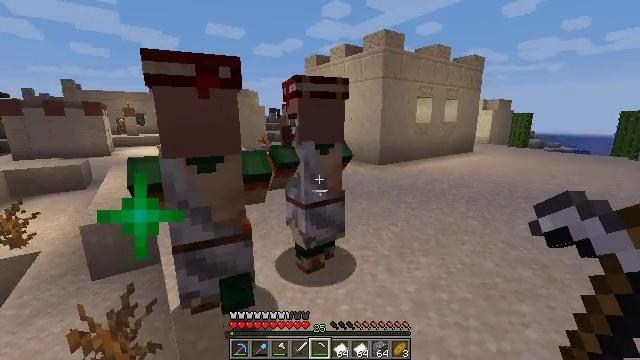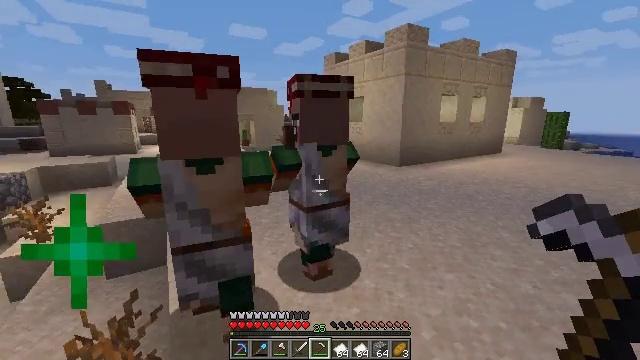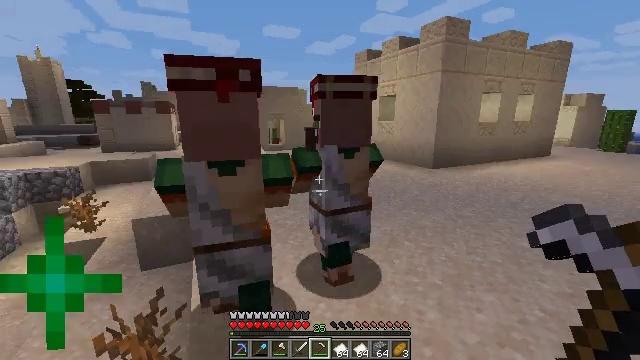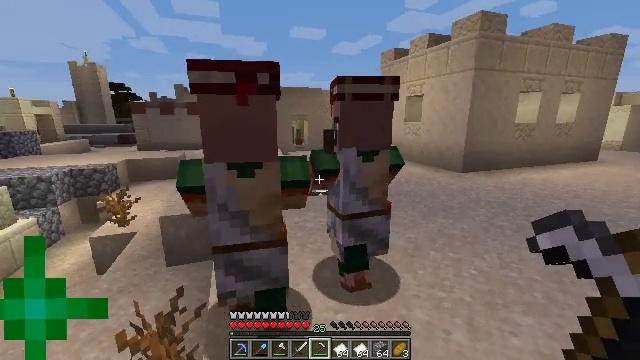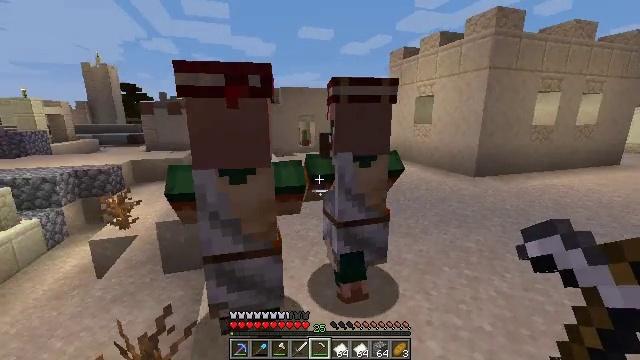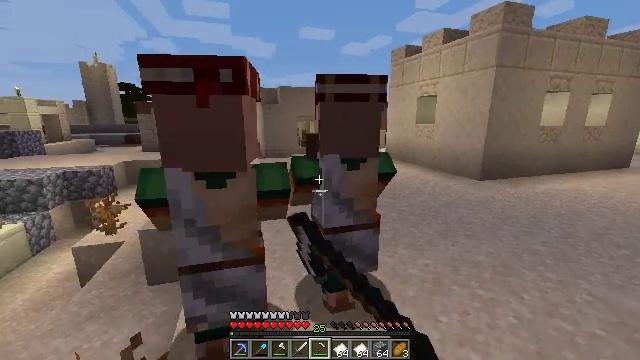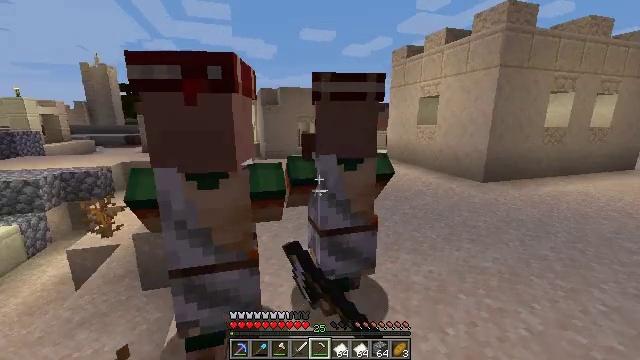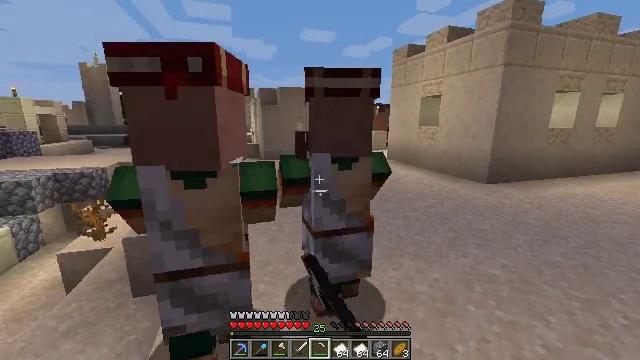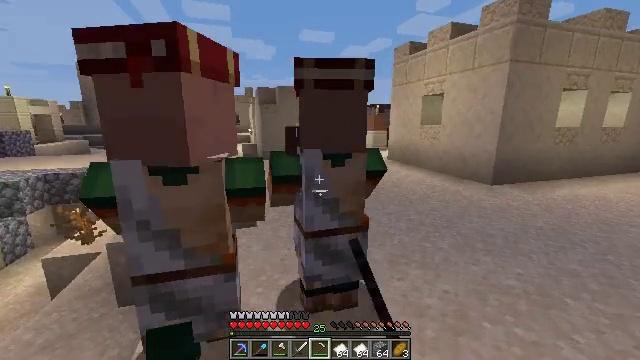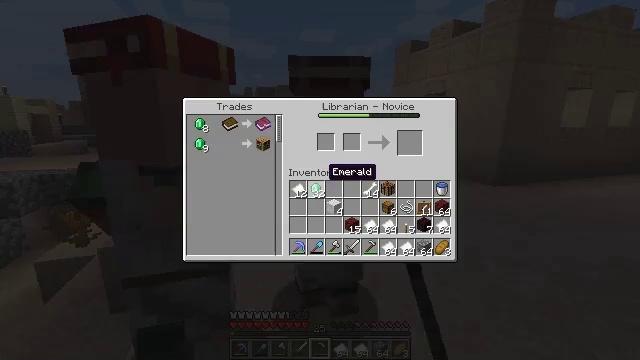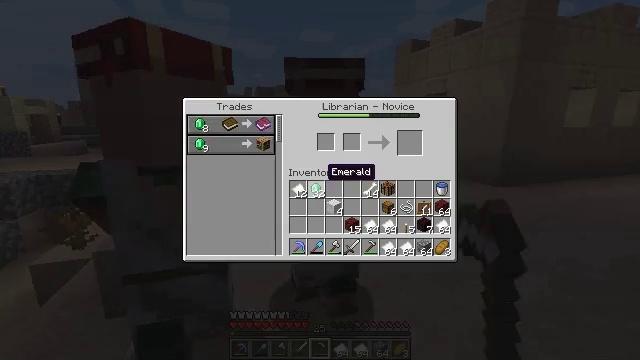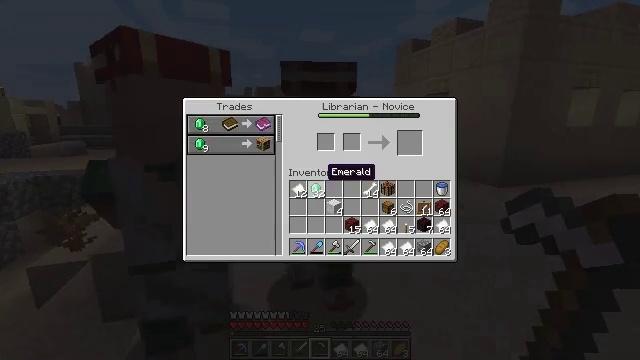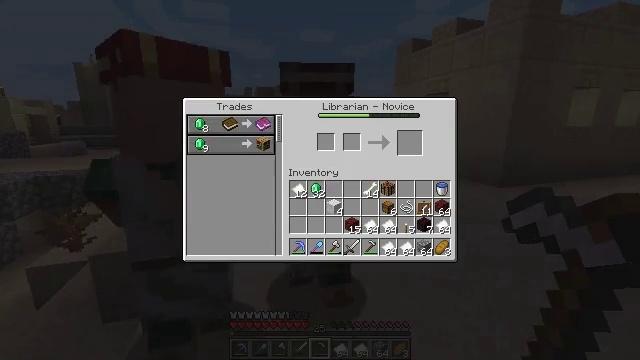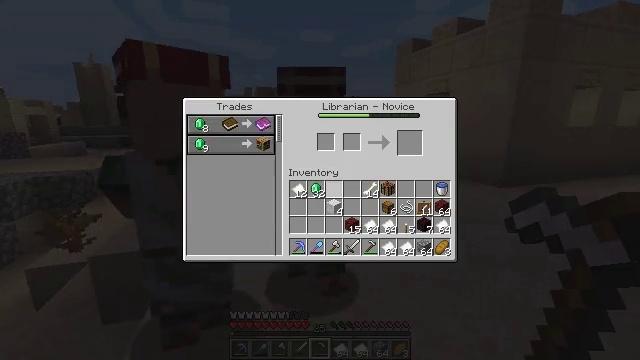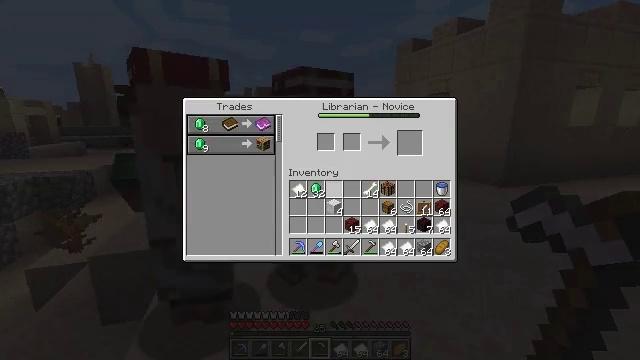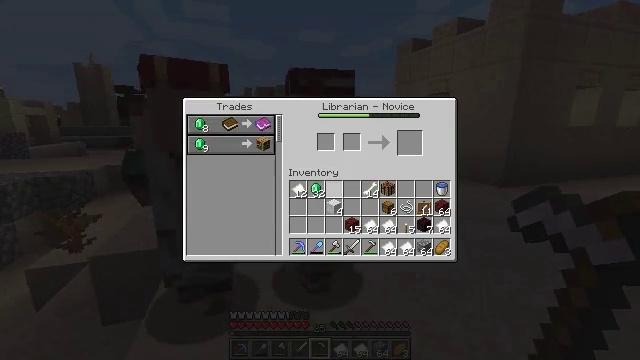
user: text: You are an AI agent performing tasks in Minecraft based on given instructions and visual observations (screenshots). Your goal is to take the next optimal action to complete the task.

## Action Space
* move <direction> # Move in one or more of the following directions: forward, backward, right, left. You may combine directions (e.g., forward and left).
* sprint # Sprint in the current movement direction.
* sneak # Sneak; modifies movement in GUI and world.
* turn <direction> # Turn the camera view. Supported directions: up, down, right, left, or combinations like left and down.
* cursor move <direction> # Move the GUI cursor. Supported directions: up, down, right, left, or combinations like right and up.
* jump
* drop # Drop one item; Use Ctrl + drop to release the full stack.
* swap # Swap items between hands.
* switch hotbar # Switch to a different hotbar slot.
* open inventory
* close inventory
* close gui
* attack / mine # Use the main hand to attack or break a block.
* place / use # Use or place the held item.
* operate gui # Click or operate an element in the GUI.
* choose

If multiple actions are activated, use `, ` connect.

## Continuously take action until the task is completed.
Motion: motion action
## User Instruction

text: Remove an iron hoe from the inventory.
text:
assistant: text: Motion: move forward, turn left
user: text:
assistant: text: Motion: move forward, turn left
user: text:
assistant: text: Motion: move forward, turn left
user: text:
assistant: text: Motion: move forward, turn left, use / place
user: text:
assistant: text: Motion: move forward, use / place
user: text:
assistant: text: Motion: move forward, use / place
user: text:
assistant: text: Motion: move forward
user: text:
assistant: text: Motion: move forward
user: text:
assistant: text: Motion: move forward, open gui
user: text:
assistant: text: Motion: move forward
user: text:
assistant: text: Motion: move forward
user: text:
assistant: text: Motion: move forward
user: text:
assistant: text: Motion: move forward
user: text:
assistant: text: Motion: no_op
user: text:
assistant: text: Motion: no_op
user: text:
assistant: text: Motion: no_op
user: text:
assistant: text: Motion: no_op
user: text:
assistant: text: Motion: no_op
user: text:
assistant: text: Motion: no_op
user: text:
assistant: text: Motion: no_op
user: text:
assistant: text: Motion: turn right, close gui
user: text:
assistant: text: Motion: turn right and up
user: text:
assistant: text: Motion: turn right
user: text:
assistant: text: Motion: turn right and up
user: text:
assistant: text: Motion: turn right
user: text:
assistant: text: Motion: turn right
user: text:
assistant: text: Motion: turn left
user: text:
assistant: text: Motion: turn left
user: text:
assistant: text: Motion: turn left
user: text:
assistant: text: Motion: turn right